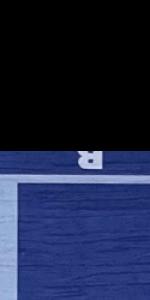
Label: Empty